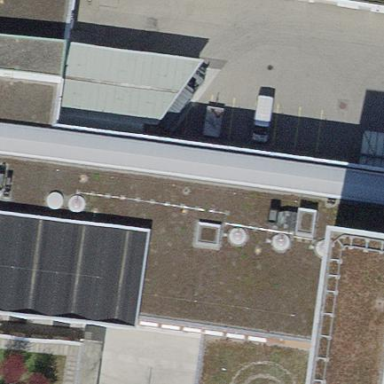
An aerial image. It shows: Hospital building.